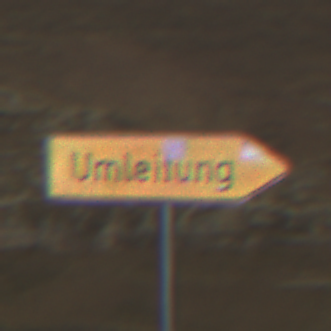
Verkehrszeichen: UmleitungswegweiserRechtsweisend
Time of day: Midday
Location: Outdoor (Nature)
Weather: Clear
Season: NotSpecified
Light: Natural